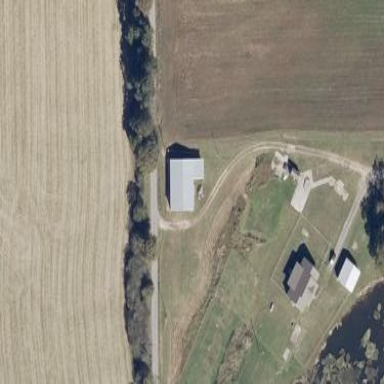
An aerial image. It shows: Farm auxiliary building.